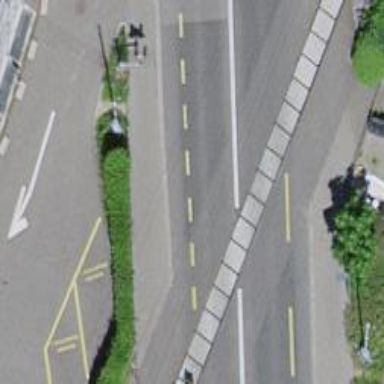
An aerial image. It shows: Secondary road with asphalt surface. There are sidewalks on both sides and advisory cycle lane.